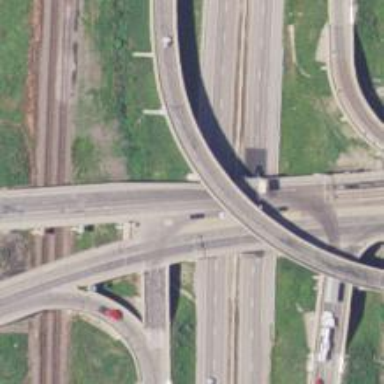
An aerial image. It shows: Bridge over trunk highway expressway.